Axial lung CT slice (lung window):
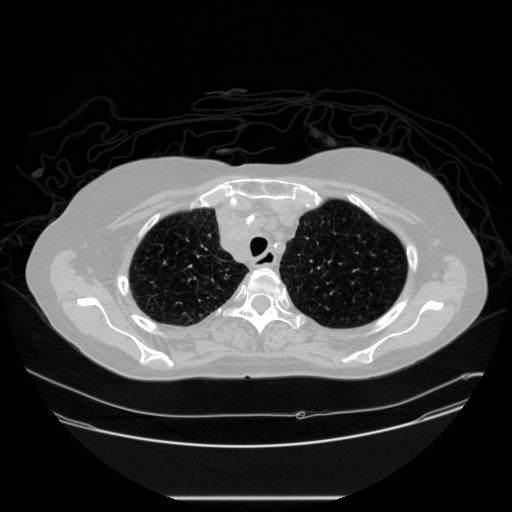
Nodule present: no